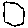
Label: square